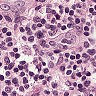
Metastatic tissue present: no